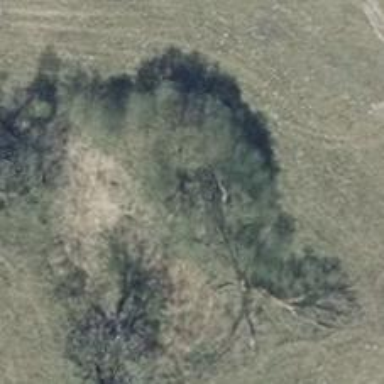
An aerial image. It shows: Deciduous tree with broadleaved leaves.